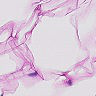
Metastatic tissue present: no